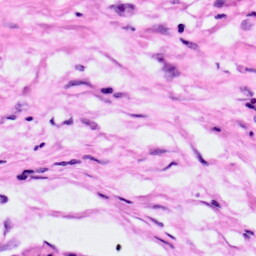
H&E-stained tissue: Pancreatic